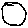
Label: circle